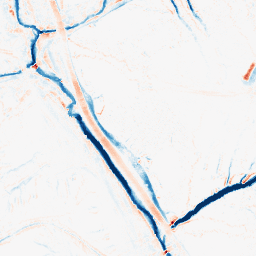
Category: morphological
Decomposition family: morphological
Decomposition parameters: operation: average
size: 5
Upsampling method: lanczos
Upsampling parameters: scale: 2
Upsampling scale: 2